Question:
In this case I am trying to extract
- The first day of the month from col2, record 201
- The day of the week from col2, record 201
- The last day of the previous month from col2, record 201
My Codes:
'''
SELECT DATEADD(month, DATEDIFF(month, 0, 1/19/2012), 0) AS StartOfMonth
FROM SpecialMenu
SELECT CONVERT(Varchar, Col2) FROM SpecialMenu
WHere col1 = 201
SELECT DATEADD(month, ((YEAR(@Year) - 2012) * 12) + MONTH(@Year), -1)
'''
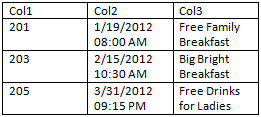
Answer: '''
declare @date datetime ='1/19/2012 08:00 AM'
SELECT DATEADD(month, DATEDIFF(month, 0, @date), 0) AS StartOfMonth ,
datepart(dw,@date) as dayofweek,
DATEADD(DAY, -(DAY(@date)), @date) lastdayofprevmonth
'''